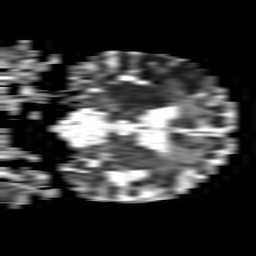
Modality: ADC
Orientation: coronal
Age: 88
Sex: male
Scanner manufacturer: philips
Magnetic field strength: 1.5 T
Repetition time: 3.393 s
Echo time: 0.06922 s